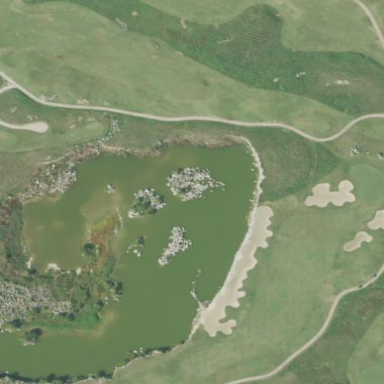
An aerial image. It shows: Natural pond serving as water hazard on golf course.